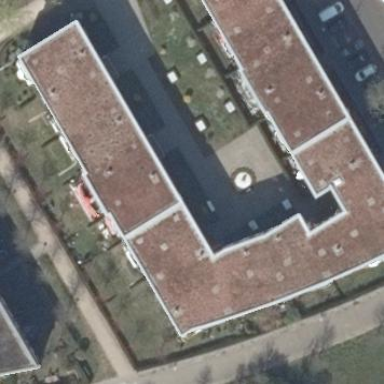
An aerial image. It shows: Building with apartments and flat roof.